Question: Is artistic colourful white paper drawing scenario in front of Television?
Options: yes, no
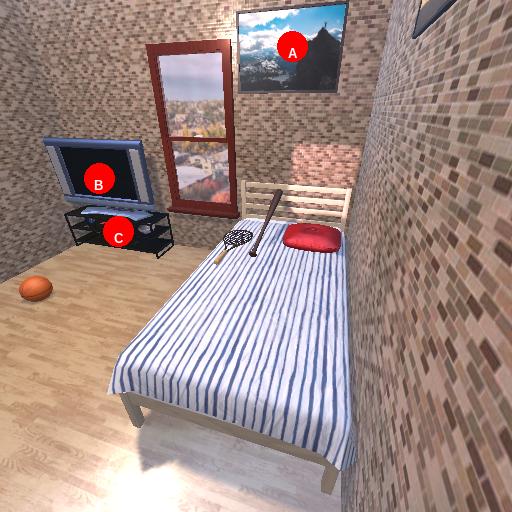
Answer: yes